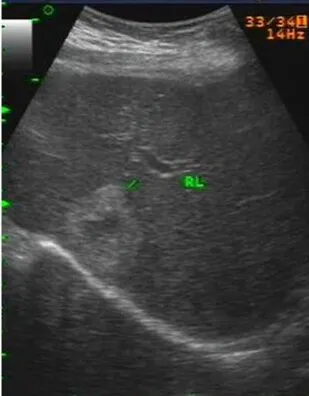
(a) Two-dimensional ultrasound imaging shows an irregular hyperechoic lesion in the right lobe of the liver with liquefaction in the center.
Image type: radiology (ultrasound)